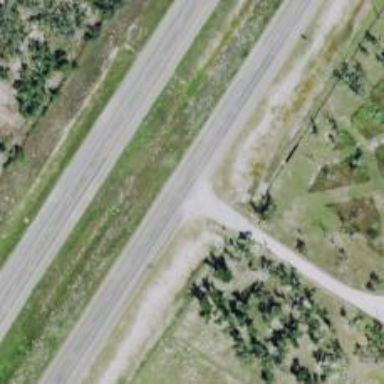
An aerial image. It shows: Trunk highway with expressway features.